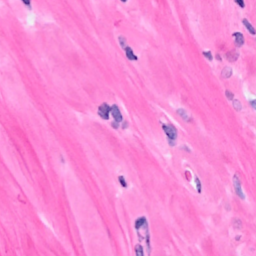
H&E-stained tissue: Breast